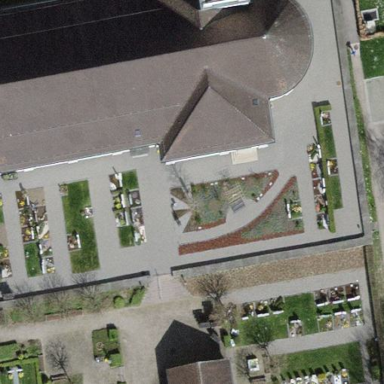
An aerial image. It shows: Cemetery.